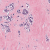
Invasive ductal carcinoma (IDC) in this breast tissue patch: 1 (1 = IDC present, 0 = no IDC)